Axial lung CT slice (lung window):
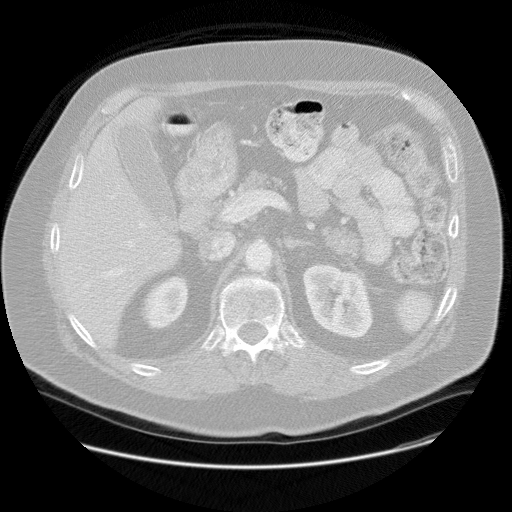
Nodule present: no